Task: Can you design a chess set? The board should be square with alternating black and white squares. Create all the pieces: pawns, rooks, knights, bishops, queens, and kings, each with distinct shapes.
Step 509:
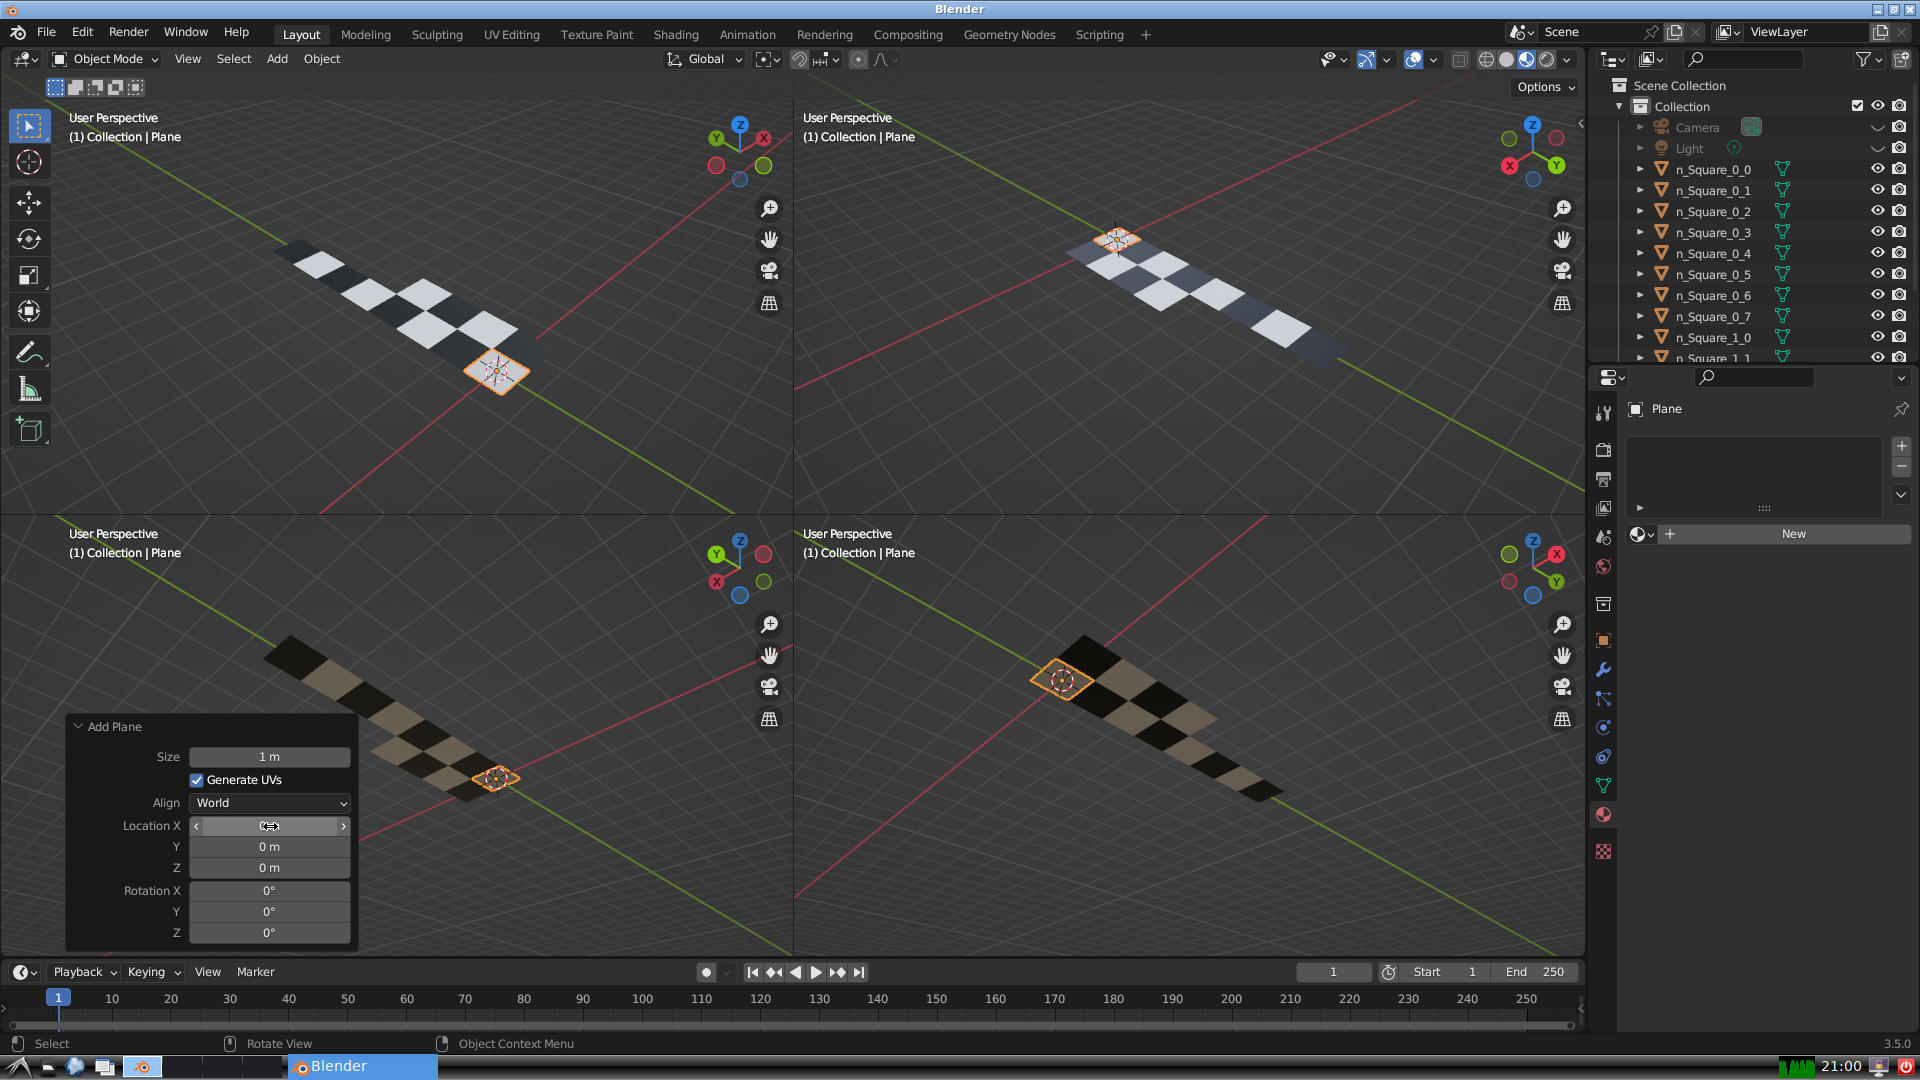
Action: click: no